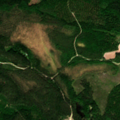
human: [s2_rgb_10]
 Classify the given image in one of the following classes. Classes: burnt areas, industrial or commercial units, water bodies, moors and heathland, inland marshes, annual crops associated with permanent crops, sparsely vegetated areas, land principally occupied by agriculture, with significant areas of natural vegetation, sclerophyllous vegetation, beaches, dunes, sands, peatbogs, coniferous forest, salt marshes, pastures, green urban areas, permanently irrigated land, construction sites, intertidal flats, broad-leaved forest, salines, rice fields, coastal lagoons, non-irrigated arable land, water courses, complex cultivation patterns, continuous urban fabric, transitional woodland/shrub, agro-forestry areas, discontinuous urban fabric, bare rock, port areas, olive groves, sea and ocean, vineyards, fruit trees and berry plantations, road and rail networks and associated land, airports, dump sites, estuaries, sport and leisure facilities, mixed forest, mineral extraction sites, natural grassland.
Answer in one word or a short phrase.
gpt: coniferous forest, mixed forest, water bodies